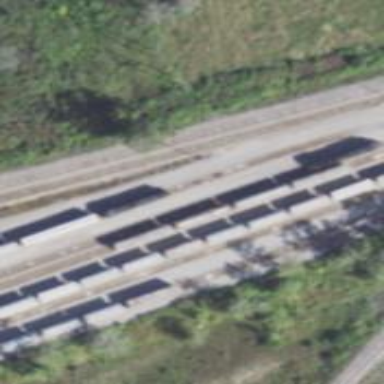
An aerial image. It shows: Railway siding for service.